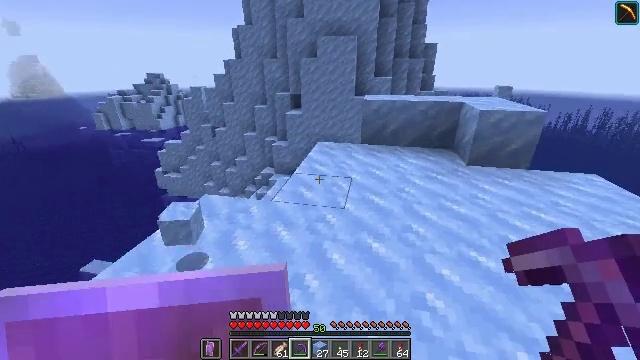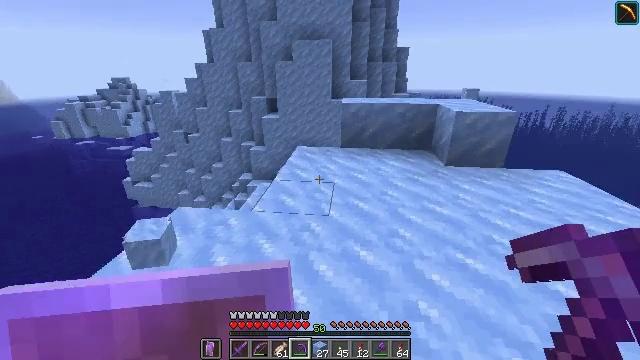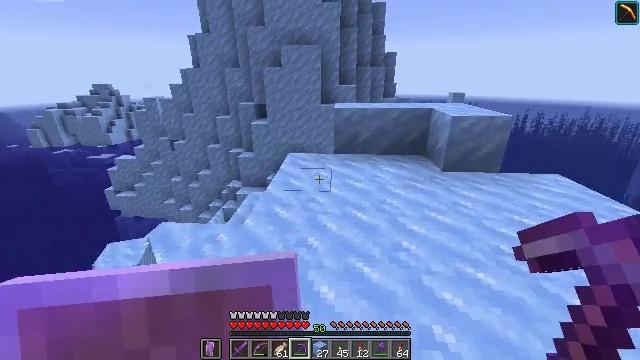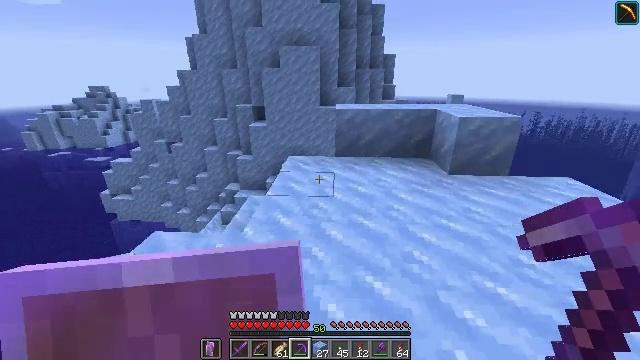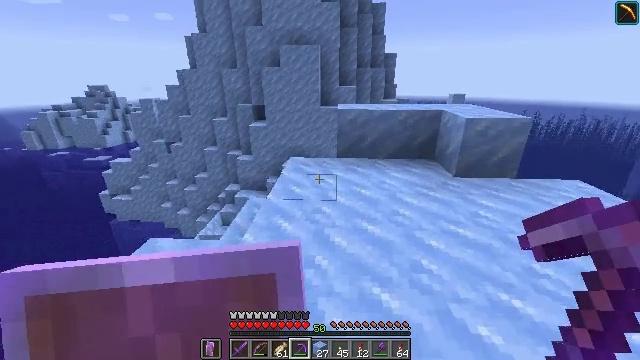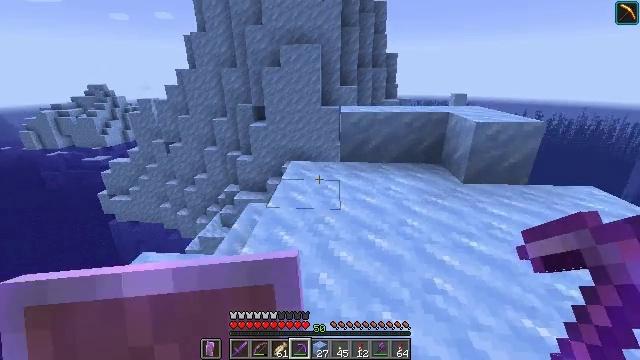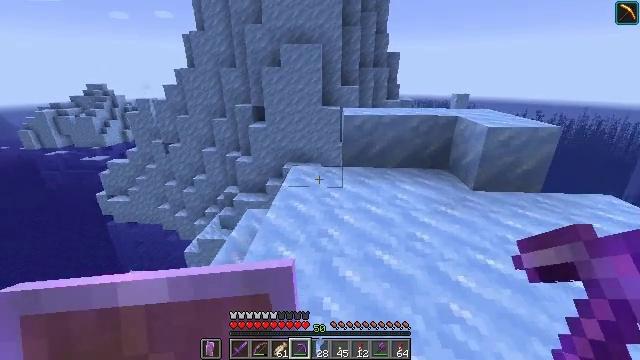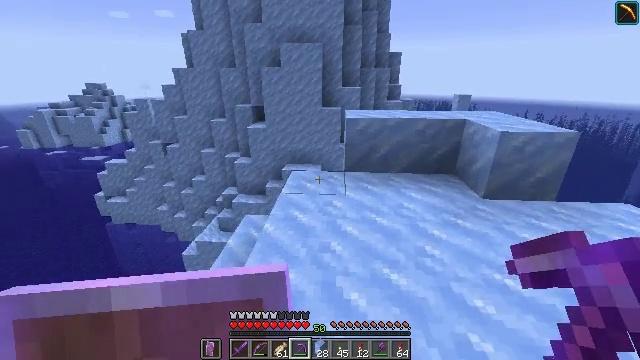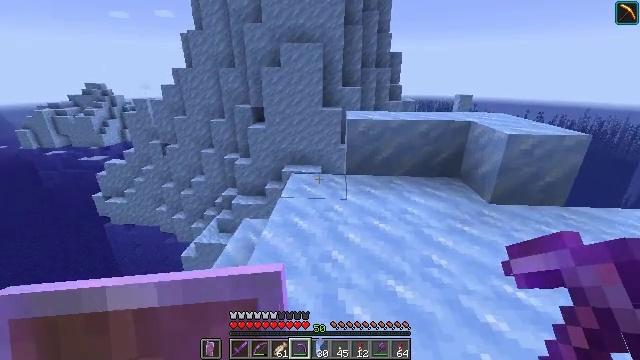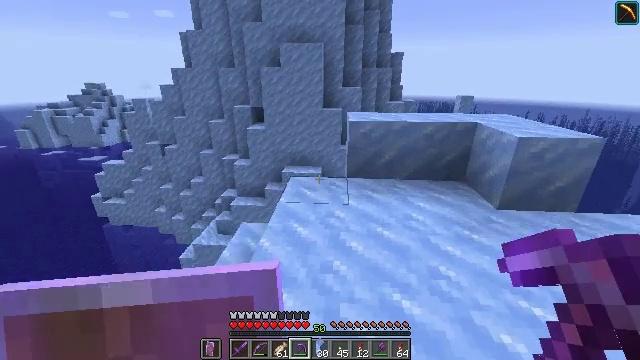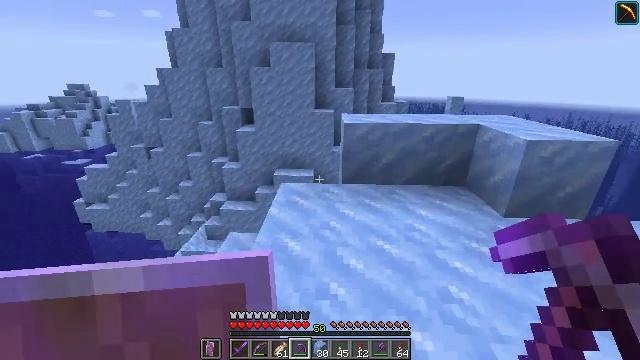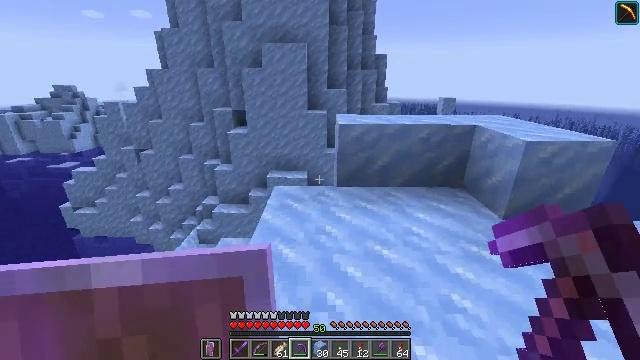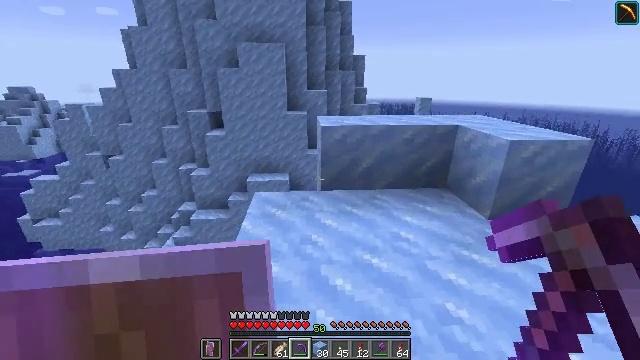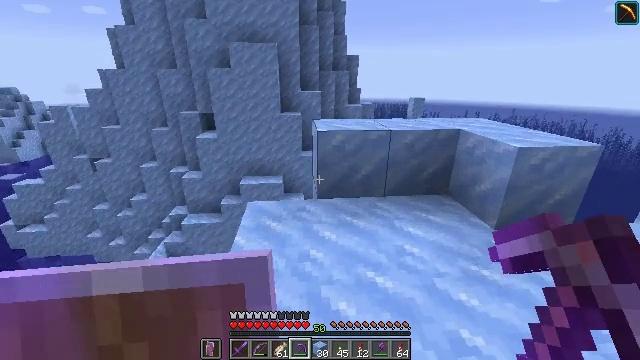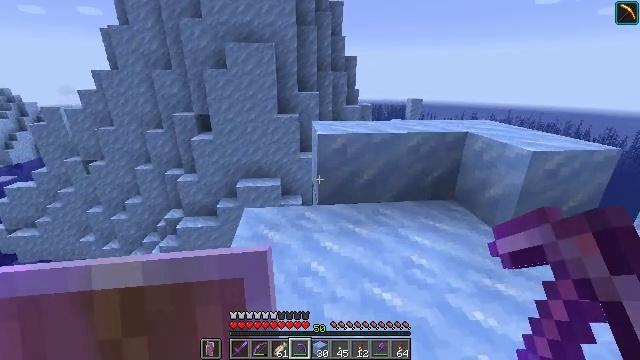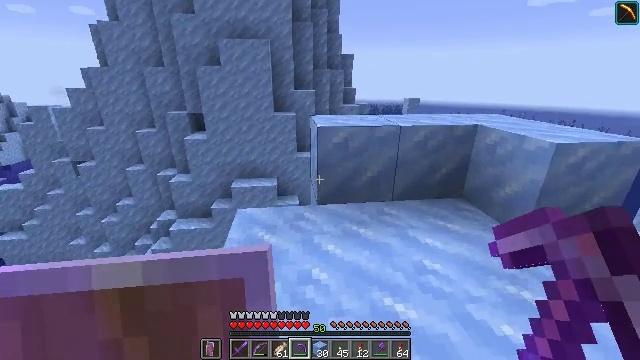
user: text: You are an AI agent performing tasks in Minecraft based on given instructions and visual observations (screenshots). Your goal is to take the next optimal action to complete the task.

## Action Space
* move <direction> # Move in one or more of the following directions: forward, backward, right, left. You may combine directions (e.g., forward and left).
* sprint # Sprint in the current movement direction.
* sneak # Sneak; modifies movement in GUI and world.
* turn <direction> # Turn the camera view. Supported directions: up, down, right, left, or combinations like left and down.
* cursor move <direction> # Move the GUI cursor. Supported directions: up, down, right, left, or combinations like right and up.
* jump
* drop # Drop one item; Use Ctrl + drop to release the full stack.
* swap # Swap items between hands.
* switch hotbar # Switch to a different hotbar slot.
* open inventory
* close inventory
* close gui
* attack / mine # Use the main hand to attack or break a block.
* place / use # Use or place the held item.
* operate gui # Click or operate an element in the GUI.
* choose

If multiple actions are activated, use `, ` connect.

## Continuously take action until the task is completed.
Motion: motion action
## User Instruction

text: Gather packed ice blocks.
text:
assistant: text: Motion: move forward, turn right
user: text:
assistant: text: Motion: move forward, turn right
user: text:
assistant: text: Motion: move forward
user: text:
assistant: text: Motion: move forward
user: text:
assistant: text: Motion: move forward
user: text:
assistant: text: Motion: move forward
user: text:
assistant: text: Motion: move forward
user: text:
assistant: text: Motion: move forward
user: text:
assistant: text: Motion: move forward
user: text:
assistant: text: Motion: move forward, turn right
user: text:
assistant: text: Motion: move forward, turn right
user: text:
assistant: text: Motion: move forward, turn right
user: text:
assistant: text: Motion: move forward, turn right
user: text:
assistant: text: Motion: move forward, sneak
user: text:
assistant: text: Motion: move forward, sneak
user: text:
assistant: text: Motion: move forward, sneak
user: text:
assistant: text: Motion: move forward, sneak
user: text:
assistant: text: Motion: move forward, sneak, turn right
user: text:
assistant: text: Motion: move forward, sneak
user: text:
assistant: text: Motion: move forward, sneak
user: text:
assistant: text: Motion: move forward, sneak
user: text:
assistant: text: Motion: move forward, sneak, turn right
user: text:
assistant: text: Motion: move forward, sneak, turn right, attack / mine
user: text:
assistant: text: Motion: move forward, sneak, turn right and up, attack / mine
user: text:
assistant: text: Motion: move forward, sneak, turn right and up, attack / mine
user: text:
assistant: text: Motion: move forward, sneak, turn right, attack / mine
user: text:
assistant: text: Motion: move forward, sneak, turn right, attack / mine
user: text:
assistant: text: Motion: move forward, sneak, attack / mine
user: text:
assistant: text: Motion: move forward, sneak, turn right, attack / mine
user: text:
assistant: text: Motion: move forward, sneak, turn right, attack / mine